Field crop: tomato
Growth stage: 2
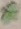
Species: solanum